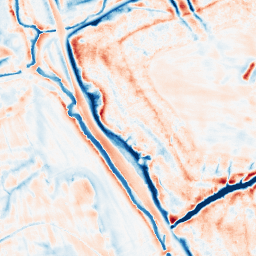
Category: edge_preserving
Decomposition family: bilateral
Decomposition parameters: d: 21
sigma_color: 150
sigma_space: 50
Upsampling method: lanczos
Upsampling parameters: scale: 2
Upsampling scale: 2